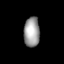
Tissue: lung
Cell type: Myeloid cells
Senescence score: 0.5634
Nuclear area (px): 463
Mean DAPI intensity: 156.836